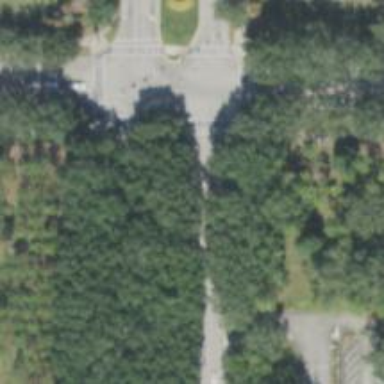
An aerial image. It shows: Footway alongside parkway.